Question: I am writing a console application in visual studio c++ and want to make a checkbox like in this c# <URL>.

Is there any similar solution for C++?
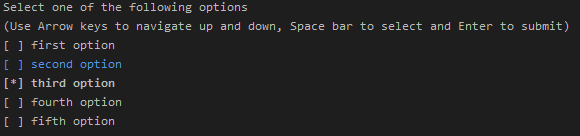
Answer: I managed to create a minimal solution with the _kbhit function from Alex F comment.
I am just printing out the console every time some chnage is made. Right before the printing I am clearing the console. With _khbit I am checking if the user is pressing one of the correct keyboard input. If a checkbox is checked or not, i am saving inside a vector. (Works only on windows!)
checkbox.h
'''
#pragma once
#include <iostream>
#include <vector>
#include <conio.h>
#include <stdio.h>
#include <chrono>
#include <thread>
#include <Windows.h>
using std::cout;
using std::cin;
using std::endl;
using std::vector;
using std::string;
using namespace std::this_thread; // sleep_for, sleep_until
using namespace std::chrono; // nanoseconds, system_clock, seconds
using namespace std;
#define KEY_UP 72
#define KEY_DOWN 80
#define KEY_LEFT 75
#define KEY_RIGHT 77
#define KEY_W 119
#define KEY_S 115
#define KEY_ENTER 13
#define KEY_SPACE 32
class Checkbox
{
public:
~Checkbox();
Checkbox(string headline, std::vector<string> lineText);
std::vector<int> run();
private:
string headline;
int lineCount;
unsigned int line = 0;
std::vector<int> checkboxesValue;
std::vector<string> checkboxesText;
int counter;
bool finish = false;
HANDLE hConsole = GetStdHandle(STD_OUTPUT_HANDLE);
void processInput(uint8_t input);
char getInput();
void tickLine();
void printLines();
};
'''
checkbox.cpp
'''
#include "stdafx.h"
#include "checkbox.h"
Checkbox::Checkbox(string headline, std::vector<string> lineText)
{
this->headline = headline;
this->checkboxesText = lineText;
this->lineCount = lineText.size();
for (size_t i = 0; i < lineText.size(); i++)
{
this->checkboxesValue.push_back(0);
}
}
Checkbox::~Checkbox()
{
}
std::vector<int> Checkbox::run()
{
printLines();
while (1)
{
while (!_kbhit())
{
}
processInput(_getch());
printLines();
if (finish)
{
return checkboxesValue;
}
}
}
void Checkbox::processInput(uint8_t input)
{
switch (input) {
case KEY_UP:
case KEY_W:
// W and up key: up
line = line - 1;
if (line == -1)
{
line = lineCount -1;
}
break;
case KEY_DOWN:
case KEY_S:
// S and down key: down
line = (line + 1) % lineCount;
break;
case KEY_ENTER:
// enter
finish = true;
break;
case KEY_SPACE:
// space: select
tickLine();
break;
}
}
char Checkbox::getInput()
{
while (!_kbhit())
{
}
char input = _getch();
return input;
}
void Checkbox::tickLine()
{
if (checkboxesValue[line])
{
checkboxesValue[line] = 0;
}
else
{
checkboxesValue[line] = 1;
}
}
void Checkbox::printLines()
{
system("cls");
SetConsoleTextAttribute(hConsole, 7);
cout << headline.c_str() << endl;
cout << "(Use arrow keys to navigate up and down, space bar to select and enter to submit.)" << endl;
for (size_t i = 0; i < checkboxesValue.size(); i++)
{
if (i == line)
{
SetConsoleTextAttribute(hConsole, 4);
}
else
{
SetConsoleTextAttribute(hConsole, 7);
}
cout << "[";
if (checkboxesValue[i])
{
cout << "x";
}
else
{
cout << " ";
}
cout << "] " << checkboxesText[i].c_str() << endl;
}
}
'''
To use it just provide a vector of string and it will return a vector of int, with either 0 (not checked) or 1 (checked).
'''
#include "stdafx.h"
#include "checkbox.h"
#include <string>
int main()
{
std::vector<string> lineTexts;
lineTexts.push_back("first line");
lineTexts.push_back("second line");
lineTexts.push_back("third line");
string headline = "Choose one of the following";
Checkbox checkbox(headline, lineTexts);
std::vector<int> result = checkbox.run();
cout << "Checkboxes: " << endl;
for (size_t i = 0; i < result.size(); i++)
{
cout << "line " << i << " " << result[i] << endl;
}
}
'''